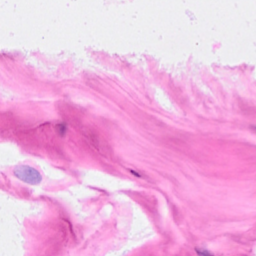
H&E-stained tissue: Breast